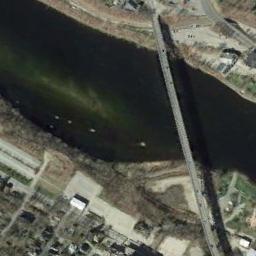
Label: bridge